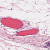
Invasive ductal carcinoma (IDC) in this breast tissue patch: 0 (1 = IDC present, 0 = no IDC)